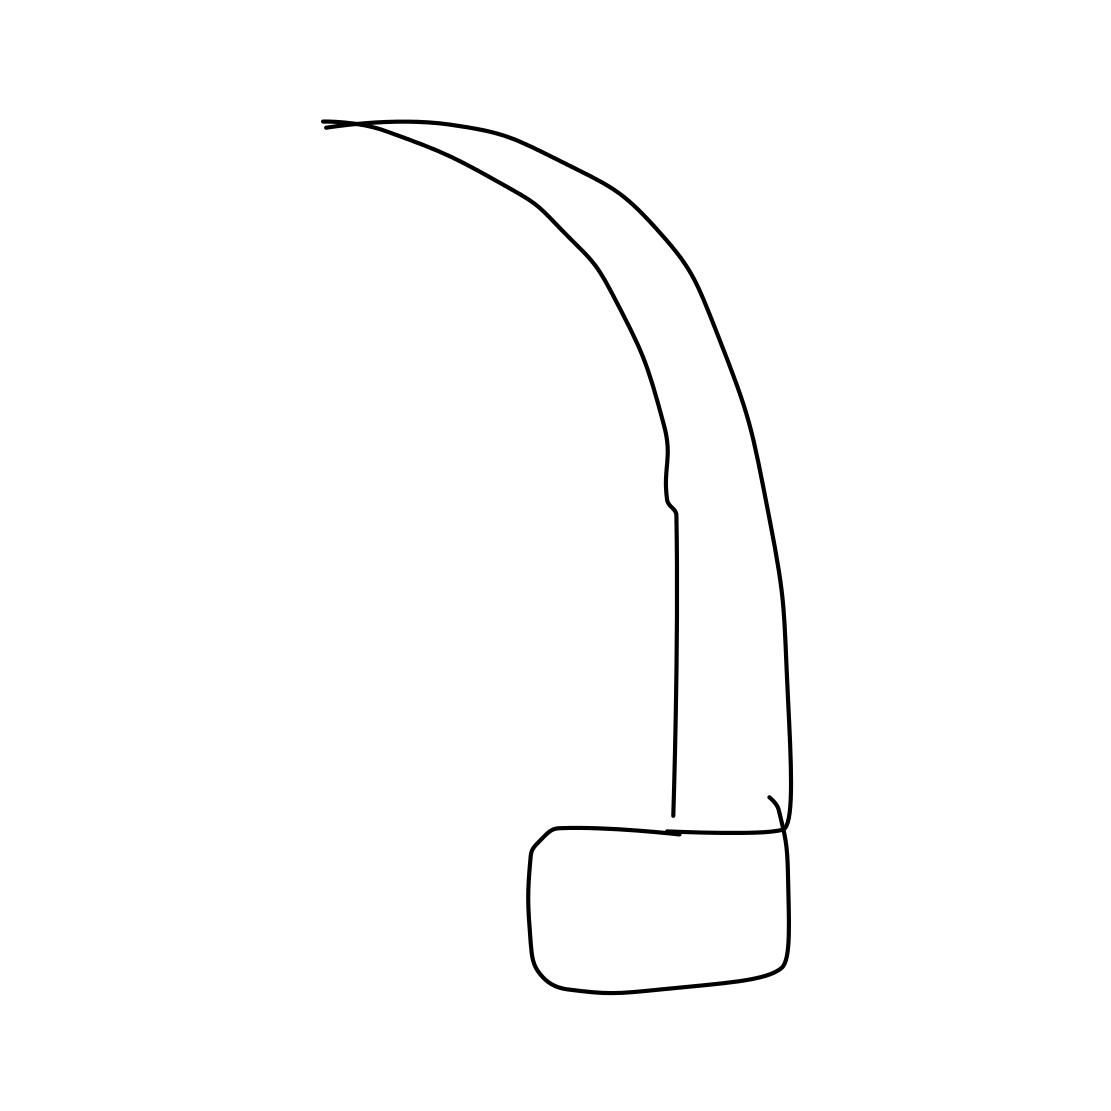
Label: sword